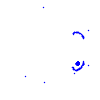
Particle: pion